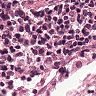
Metastatic tissue present: no